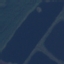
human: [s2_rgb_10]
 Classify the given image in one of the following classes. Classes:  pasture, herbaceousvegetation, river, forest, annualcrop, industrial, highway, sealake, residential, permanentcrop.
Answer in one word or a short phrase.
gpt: River